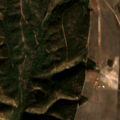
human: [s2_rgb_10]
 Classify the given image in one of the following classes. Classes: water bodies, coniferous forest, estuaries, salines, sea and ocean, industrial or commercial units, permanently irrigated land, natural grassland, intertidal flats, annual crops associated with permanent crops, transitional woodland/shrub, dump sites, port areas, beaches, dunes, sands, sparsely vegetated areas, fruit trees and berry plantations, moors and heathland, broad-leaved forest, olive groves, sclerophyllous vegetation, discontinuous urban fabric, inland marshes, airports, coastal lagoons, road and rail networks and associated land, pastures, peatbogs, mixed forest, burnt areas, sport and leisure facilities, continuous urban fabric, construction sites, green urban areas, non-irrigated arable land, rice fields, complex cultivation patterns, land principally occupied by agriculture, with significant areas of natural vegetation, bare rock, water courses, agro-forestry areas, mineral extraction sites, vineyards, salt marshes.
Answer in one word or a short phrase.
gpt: pastures, transitional woodland/shrub